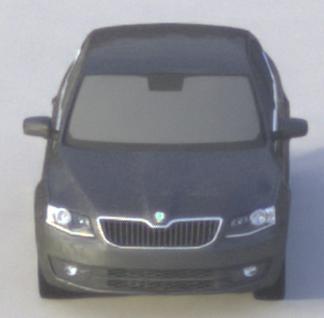
Make: Skoda
Model: Octavia 1.2 TSI
Detailed model: Octavia (III) Limousine
Model produced from: 2013/02
Model produced until: 2015/04
Doors: 5
Color: gray
Road condition: dry road
Daytime: morning or afternoon
Contrast: medium contrast